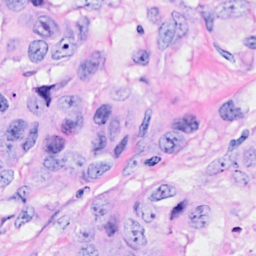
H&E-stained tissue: Breast